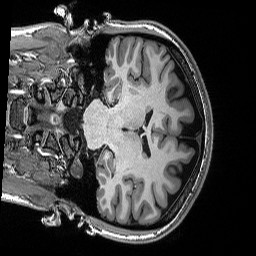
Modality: T1w
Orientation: coronal
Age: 26
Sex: female
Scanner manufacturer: siemens
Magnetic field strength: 3 T
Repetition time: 2.53 s
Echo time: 0.0033 s